Aerial crown-view tile of a tropical tree (Barro Colorado Island, Panama), acquired 20250915:
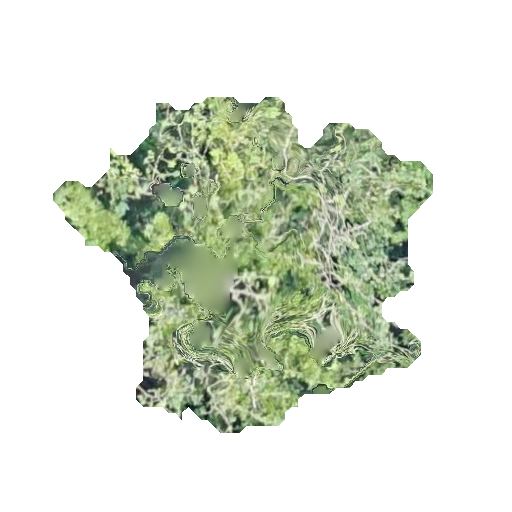
Species: Lonchocarpus heptaphyllus
GBIF accepted scientific name: Lonchocarpus heptaphyllus
Crown area: 117.635 m²